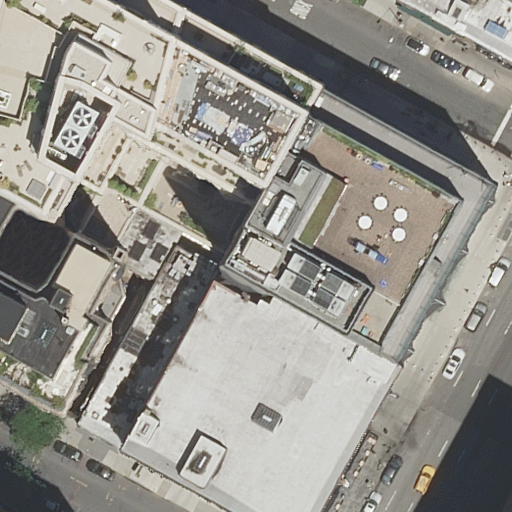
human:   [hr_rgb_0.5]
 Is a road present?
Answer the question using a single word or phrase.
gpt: yes

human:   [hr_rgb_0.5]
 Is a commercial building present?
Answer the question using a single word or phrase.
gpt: no

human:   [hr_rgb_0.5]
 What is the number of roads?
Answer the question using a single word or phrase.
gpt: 4

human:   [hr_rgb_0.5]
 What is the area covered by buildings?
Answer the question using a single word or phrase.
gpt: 5258m2

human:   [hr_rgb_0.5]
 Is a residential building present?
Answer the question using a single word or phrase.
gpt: yes

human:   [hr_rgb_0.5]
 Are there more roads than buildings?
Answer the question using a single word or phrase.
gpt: no

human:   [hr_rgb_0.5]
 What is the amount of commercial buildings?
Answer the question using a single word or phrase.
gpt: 0

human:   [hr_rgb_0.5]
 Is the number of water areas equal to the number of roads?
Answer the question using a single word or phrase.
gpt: no

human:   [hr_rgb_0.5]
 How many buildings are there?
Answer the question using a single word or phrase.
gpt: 7

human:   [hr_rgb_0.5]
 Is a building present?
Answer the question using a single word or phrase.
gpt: yes

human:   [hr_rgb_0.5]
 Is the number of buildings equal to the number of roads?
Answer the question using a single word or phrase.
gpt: no

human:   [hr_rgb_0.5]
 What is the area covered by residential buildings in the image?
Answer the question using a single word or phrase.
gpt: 5258m2

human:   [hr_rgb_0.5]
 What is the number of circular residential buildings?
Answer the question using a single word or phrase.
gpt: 0

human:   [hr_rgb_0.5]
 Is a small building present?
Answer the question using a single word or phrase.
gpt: yes

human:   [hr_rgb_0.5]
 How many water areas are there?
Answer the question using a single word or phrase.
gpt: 0

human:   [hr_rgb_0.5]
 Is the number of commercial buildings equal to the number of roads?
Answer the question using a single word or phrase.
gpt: no

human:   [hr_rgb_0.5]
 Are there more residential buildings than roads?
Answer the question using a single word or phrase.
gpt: yes

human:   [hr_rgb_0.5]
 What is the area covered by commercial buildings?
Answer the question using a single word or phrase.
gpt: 0m2

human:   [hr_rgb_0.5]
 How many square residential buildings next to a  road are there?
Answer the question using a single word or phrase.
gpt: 0

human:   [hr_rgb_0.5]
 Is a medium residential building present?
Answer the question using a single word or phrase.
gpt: yes

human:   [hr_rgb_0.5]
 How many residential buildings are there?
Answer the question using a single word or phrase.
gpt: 7

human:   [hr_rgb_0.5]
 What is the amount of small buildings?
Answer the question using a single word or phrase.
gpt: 2

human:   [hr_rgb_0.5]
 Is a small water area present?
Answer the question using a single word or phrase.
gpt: no

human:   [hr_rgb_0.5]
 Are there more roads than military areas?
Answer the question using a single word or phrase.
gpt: yes

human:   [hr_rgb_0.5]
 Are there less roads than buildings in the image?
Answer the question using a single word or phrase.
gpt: yes

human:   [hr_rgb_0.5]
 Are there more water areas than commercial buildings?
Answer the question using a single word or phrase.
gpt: no

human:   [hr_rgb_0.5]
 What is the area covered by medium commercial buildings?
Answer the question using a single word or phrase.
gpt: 0m2

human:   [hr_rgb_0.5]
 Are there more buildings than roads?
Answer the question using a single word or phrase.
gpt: yes

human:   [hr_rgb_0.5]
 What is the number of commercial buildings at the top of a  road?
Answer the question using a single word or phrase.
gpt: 0

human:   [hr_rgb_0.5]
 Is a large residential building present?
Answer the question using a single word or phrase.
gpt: yes

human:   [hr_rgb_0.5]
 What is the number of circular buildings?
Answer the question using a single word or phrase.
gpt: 0

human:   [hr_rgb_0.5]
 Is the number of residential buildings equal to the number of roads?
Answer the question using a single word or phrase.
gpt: no

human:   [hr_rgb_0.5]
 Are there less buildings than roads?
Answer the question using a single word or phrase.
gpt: no

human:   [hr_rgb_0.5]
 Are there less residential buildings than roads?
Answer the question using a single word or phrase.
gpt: no

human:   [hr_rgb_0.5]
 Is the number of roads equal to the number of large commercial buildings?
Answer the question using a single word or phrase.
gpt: no

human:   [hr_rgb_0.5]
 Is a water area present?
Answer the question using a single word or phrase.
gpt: no

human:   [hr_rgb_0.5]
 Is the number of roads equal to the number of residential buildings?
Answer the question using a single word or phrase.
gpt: no

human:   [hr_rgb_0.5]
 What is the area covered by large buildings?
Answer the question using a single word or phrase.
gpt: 4443m2

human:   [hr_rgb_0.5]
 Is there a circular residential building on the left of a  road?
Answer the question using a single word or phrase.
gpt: no

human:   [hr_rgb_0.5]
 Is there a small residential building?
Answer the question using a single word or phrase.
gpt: yes

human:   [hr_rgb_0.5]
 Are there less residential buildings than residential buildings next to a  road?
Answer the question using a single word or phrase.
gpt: no

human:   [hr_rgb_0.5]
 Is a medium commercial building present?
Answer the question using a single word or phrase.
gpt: no

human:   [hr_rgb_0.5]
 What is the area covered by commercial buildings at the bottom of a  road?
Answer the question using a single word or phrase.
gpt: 0m2

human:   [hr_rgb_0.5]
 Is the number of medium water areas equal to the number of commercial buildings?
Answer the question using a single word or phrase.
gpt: yes

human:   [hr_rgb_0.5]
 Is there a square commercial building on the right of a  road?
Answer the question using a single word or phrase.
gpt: no

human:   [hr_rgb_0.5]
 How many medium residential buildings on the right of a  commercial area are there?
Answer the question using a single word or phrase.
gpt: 0

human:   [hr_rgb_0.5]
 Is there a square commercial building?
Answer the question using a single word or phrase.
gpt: no

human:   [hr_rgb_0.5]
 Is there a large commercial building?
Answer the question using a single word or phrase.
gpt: no

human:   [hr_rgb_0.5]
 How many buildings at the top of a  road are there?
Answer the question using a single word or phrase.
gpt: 6

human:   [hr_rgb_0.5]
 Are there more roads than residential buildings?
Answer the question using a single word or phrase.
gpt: no

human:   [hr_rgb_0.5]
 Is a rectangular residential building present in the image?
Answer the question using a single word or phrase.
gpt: yes

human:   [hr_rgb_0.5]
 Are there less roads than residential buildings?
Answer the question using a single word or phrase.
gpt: yes

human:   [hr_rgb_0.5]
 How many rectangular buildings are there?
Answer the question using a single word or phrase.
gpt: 5

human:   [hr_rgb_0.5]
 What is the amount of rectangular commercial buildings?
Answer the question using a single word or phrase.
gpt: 0

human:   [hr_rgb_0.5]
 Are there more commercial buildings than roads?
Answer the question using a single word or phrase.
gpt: no

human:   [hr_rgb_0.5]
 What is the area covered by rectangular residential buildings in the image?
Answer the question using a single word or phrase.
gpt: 2368m2

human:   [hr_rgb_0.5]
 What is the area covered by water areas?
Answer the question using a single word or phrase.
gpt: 0m2

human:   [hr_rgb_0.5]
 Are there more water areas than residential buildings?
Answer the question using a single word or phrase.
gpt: no

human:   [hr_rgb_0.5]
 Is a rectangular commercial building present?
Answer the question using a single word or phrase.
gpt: no

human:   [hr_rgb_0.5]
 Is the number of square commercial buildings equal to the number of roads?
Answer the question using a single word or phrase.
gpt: no

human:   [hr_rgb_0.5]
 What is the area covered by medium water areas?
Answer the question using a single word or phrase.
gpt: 0m2

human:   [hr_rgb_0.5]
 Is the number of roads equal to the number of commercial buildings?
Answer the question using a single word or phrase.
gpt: no

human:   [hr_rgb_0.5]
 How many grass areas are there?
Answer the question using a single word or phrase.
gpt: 0

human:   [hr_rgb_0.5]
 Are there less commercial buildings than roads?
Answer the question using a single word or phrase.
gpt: yes